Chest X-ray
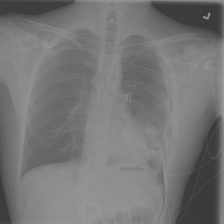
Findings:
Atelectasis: negative
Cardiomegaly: negative
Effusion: negative
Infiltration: negative
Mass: negative
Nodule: negative
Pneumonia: negative
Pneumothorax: positive
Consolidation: negative
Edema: negative
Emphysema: positive
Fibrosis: negative
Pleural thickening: negative
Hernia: negative